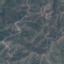
Land use / land cover: HerbaceousVegetation